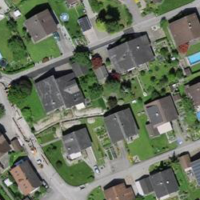
EUNIS habitat code: 54
Species observed at this site:
Fagopyrum esculentum